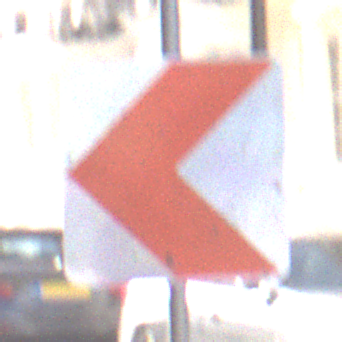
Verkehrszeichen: RichtungstafelnInKurvenKleinRechts
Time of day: MorningAfternoon
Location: Outdoor (Urban)
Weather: PartlyCloudy
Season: NotSpecified
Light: Natural